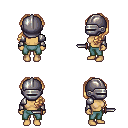
a pixel art fantasy rpg character, female body template, human, tanned skin, steel arm armor, teal pants, light blonde princess hairstyle, metal helm, dagger, four views (front, back, left, right), 2x2 character sprite sheet, small pixel art, hard edges, no anti-aliasing